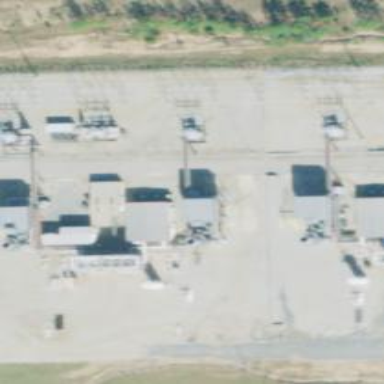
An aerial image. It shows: Gas turbine generator is in use.